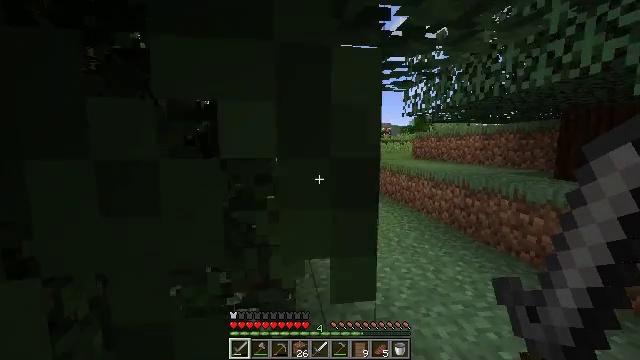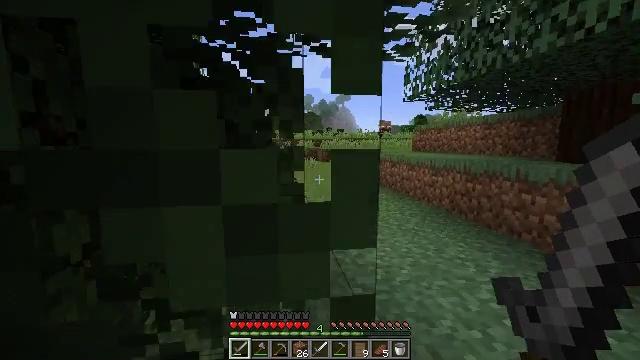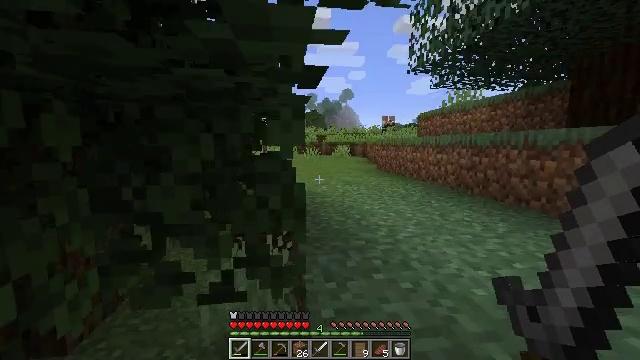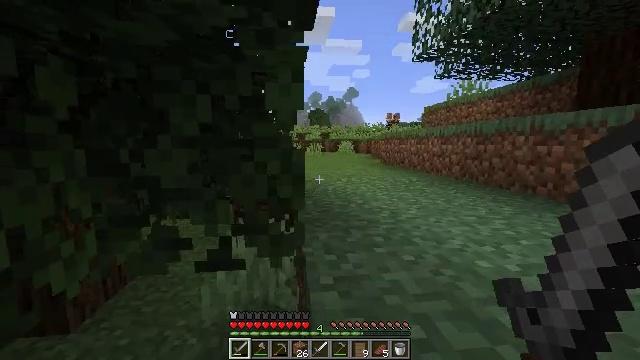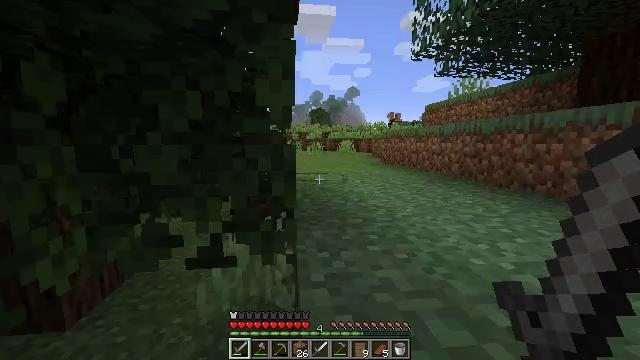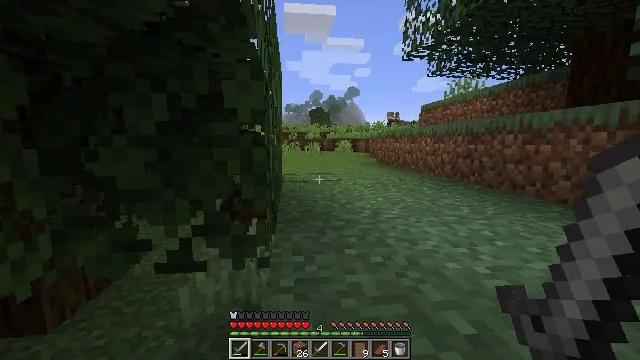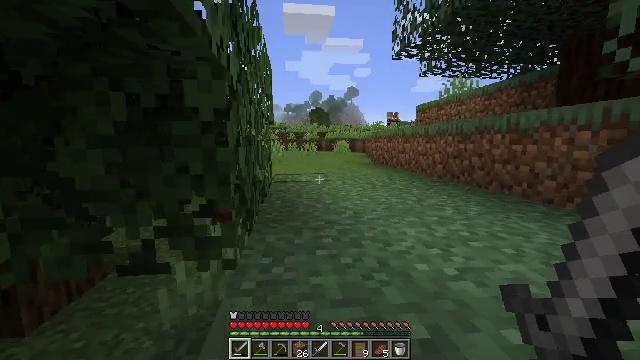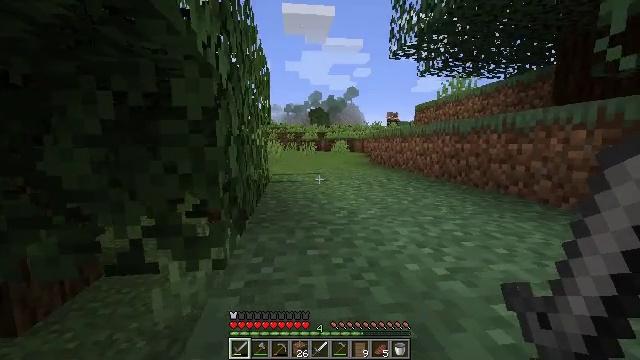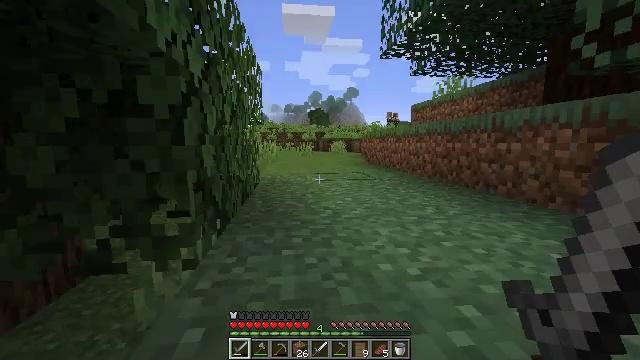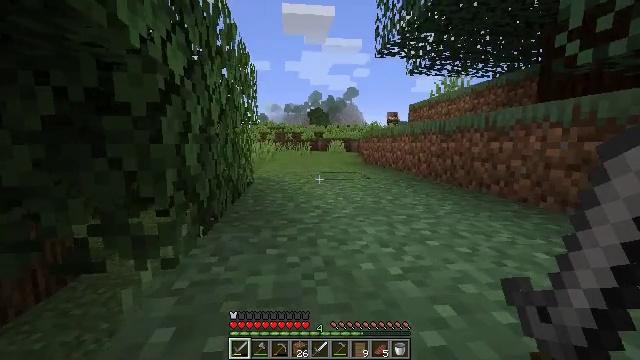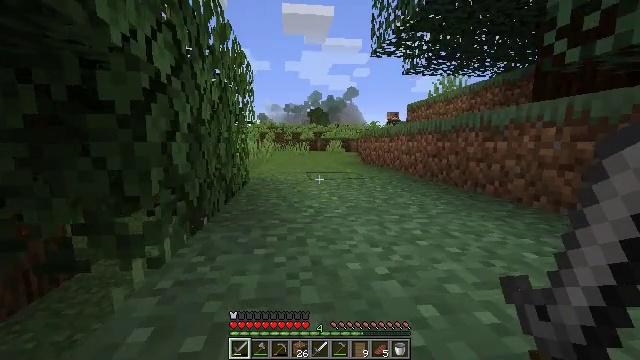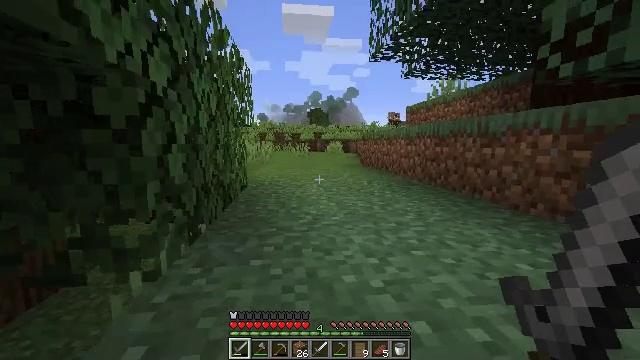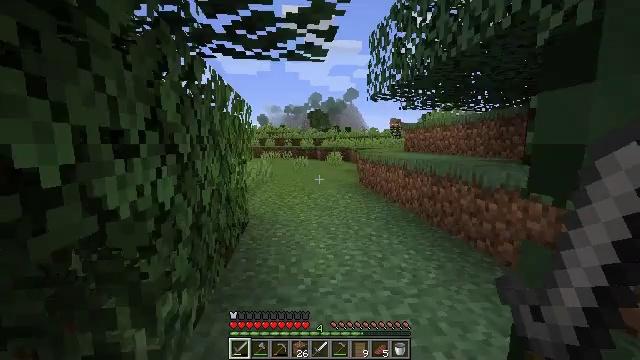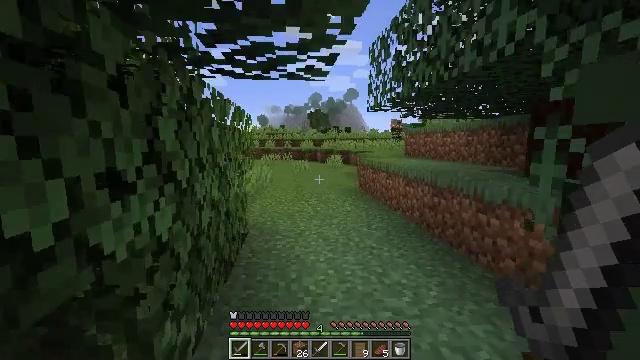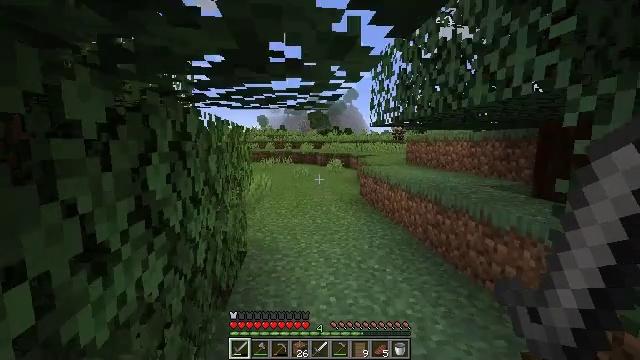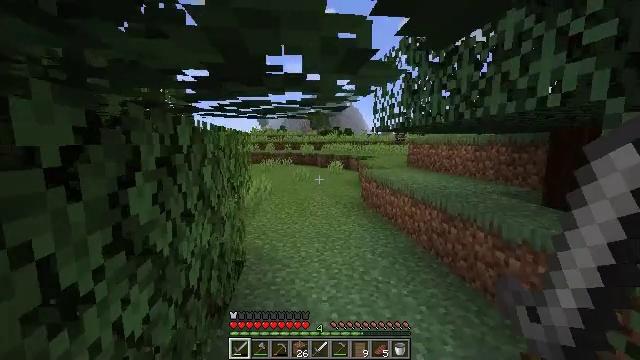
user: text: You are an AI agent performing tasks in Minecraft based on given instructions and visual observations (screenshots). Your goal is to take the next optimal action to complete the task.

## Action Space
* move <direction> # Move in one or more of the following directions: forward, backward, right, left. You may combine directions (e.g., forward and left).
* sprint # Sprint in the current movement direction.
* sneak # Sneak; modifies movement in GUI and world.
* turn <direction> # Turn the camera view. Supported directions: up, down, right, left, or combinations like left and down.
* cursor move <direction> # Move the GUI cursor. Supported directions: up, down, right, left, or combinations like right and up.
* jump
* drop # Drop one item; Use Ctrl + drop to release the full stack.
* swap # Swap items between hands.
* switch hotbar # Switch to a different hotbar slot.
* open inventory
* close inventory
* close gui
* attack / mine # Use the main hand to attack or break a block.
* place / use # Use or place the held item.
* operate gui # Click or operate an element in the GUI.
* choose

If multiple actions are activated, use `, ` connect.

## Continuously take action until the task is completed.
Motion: motion action
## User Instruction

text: Gather the rose bush by attacking it.
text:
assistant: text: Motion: move forward
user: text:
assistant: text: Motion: move forward and move right
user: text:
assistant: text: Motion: move forward and move right
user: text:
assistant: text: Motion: move forward and move right
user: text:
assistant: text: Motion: move forward and move right
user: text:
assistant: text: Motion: move forward and move right
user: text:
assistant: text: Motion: move forward and move right
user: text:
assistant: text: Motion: move forward
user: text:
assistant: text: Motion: move forward
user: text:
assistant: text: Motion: move forward
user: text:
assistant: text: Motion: move forward, jump
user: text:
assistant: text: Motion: move forward, jump
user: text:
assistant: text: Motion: move forward, jump
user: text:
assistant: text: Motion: move forward, jump
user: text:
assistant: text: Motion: move forward
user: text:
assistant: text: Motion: move forward
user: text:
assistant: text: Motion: move forward
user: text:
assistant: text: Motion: move forward
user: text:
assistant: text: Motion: move forward
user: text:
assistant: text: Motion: move forward
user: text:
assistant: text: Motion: move forward
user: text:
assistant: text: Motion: move forward
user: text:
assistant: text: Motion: move forward
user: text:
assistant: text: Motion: move forward, turn left
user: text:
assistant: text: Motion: move forward, turn left
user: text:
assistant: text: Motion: move forward, turn left
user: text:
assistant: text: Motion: move forward, turn left
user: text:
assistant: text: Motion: move forward, turn left
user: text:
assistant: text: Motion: move forward and move right, turn left
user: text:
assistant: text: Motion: move forward and move right, turn left